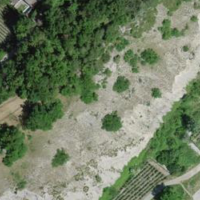
EUNIS habitat code: 57
Species observed at this site:
Lepidium draba